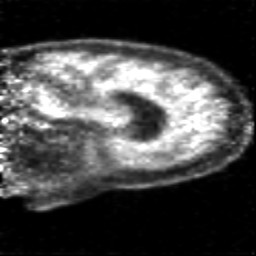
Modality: PET
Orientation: sagittal
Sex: male
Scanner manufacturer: siemens